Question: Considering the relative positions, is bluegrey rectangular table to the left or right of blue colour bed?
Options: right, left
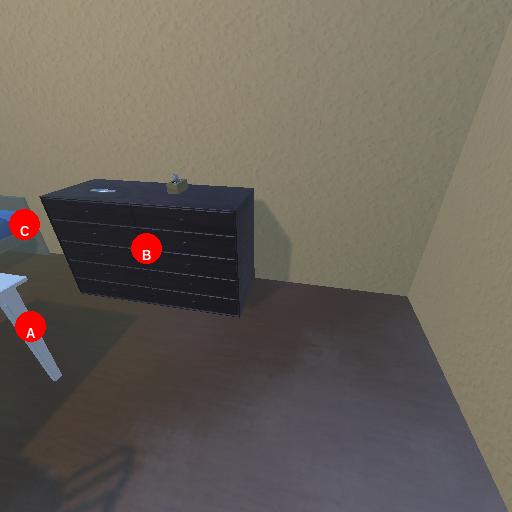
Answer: right